Question: Okay I am kind of making my personal website and I am coding it been a few days and I am a beginner and I cannot figure out why my '#footer' is scrolling along with my webpage. It's a problem because it sticks in the middle rather than at the bottom of my website.
'''
<!DOCTYPE html>
<html>
<head>
<meta charset="utf-8" />
<link rel="icon" type="image/png" href="icon.png" />
<link rel="stylesheet" type="text/css" href="style.css" />
<title>Naveen Niraula | Home</title>
</head>
<body>
<nav>
<ul>
<li><a href="#">Home</a></li>
<li><a href="#">About</a></li>
<li><a href="#">Contact</a></li>
</ul>
</nav>
<div id="wrapper">
<div class="mcont">
<article class="firstart"><br>
<h1>How can you do that?</h1>
<p>What is the use of my website if there is nothing more</p><br>
</article>
<div class="test"></div>
</div>
<div id="test"></div>
</div>
<div id="footer">
<p class="footer">Copyright &copy; 2014 Naveen Niraula. All Rights Reserved.</p>
</div>
</body>
</html>
'''
'''
html, body {
margin: 0px;
}
nav {
background-color: #311310;
}
nav ul {
margin: 0px;
padding: 10px 0px 10px 100px;
}
nav ul li {
color: #d9d9d9;
display: inline;
padding: 0px 10px;
font-family: klavika;
font-size: 14pt;
}
nav ul li a {
color: #d9d9d9;
text-decoration: none;
}
nav ul li a:hover {
color: #ffffff;
}
#wrapper {
margin: 0px 100px 0px 100px;
background-color: #ebebeb;
}
.mcont {
margin: 0px 5px;
font-family: dejavu;
}
.firstart h1, p {
margin: 0px;
}
#footer {
padding: 5px;
background-color: #009688;
position: absolute;
bottom: 0px;
left: 0px;
right: 0px;
}
.footer {
padding: 0px 0px 0px 100px;
color: #333333;
font-family: condensed;
}
#test {
height: 1000px;
background-color: #008080;
}
'''
For making my question more clear I have attached a screenshot of my website down below please check that out.
Oh and yeah that '<div id="test"></div>' is just for testing out the footer.

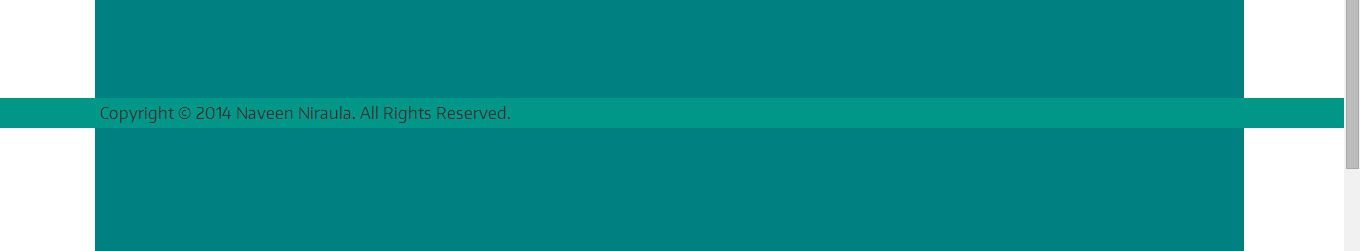
Answer: <URL>
You need to set your html element to position relative and minimum 100% height, so when your footer is absolutely positioned and set to bottom:0 it will truly go to the bottom.
'''
html {
position:relative;
min-height:100%;
}
'''
Then you can set a height to the footer:
'''
#footer {
width:100%;
height:100px;
position:absolute;
bottom:0;
}
'''
And offset the height of the footer with the same amount of bottom padding to the body:
'''
body {
padding-bottom:100px;
}
'''
This technique is known as "sticky footer". The footer will always stay to the very bottom of the page, no matter how much content there is.